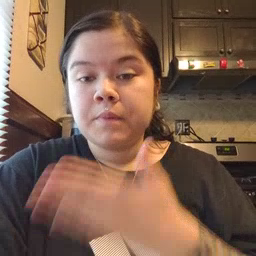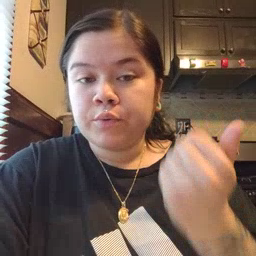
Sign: better